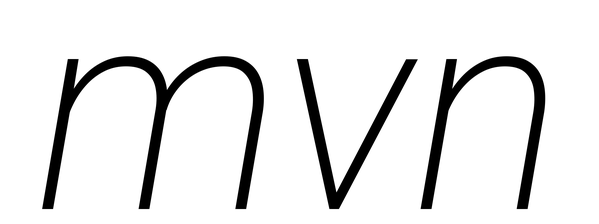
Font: Roboto-Italic_ExtraLight_Italic